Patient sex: F
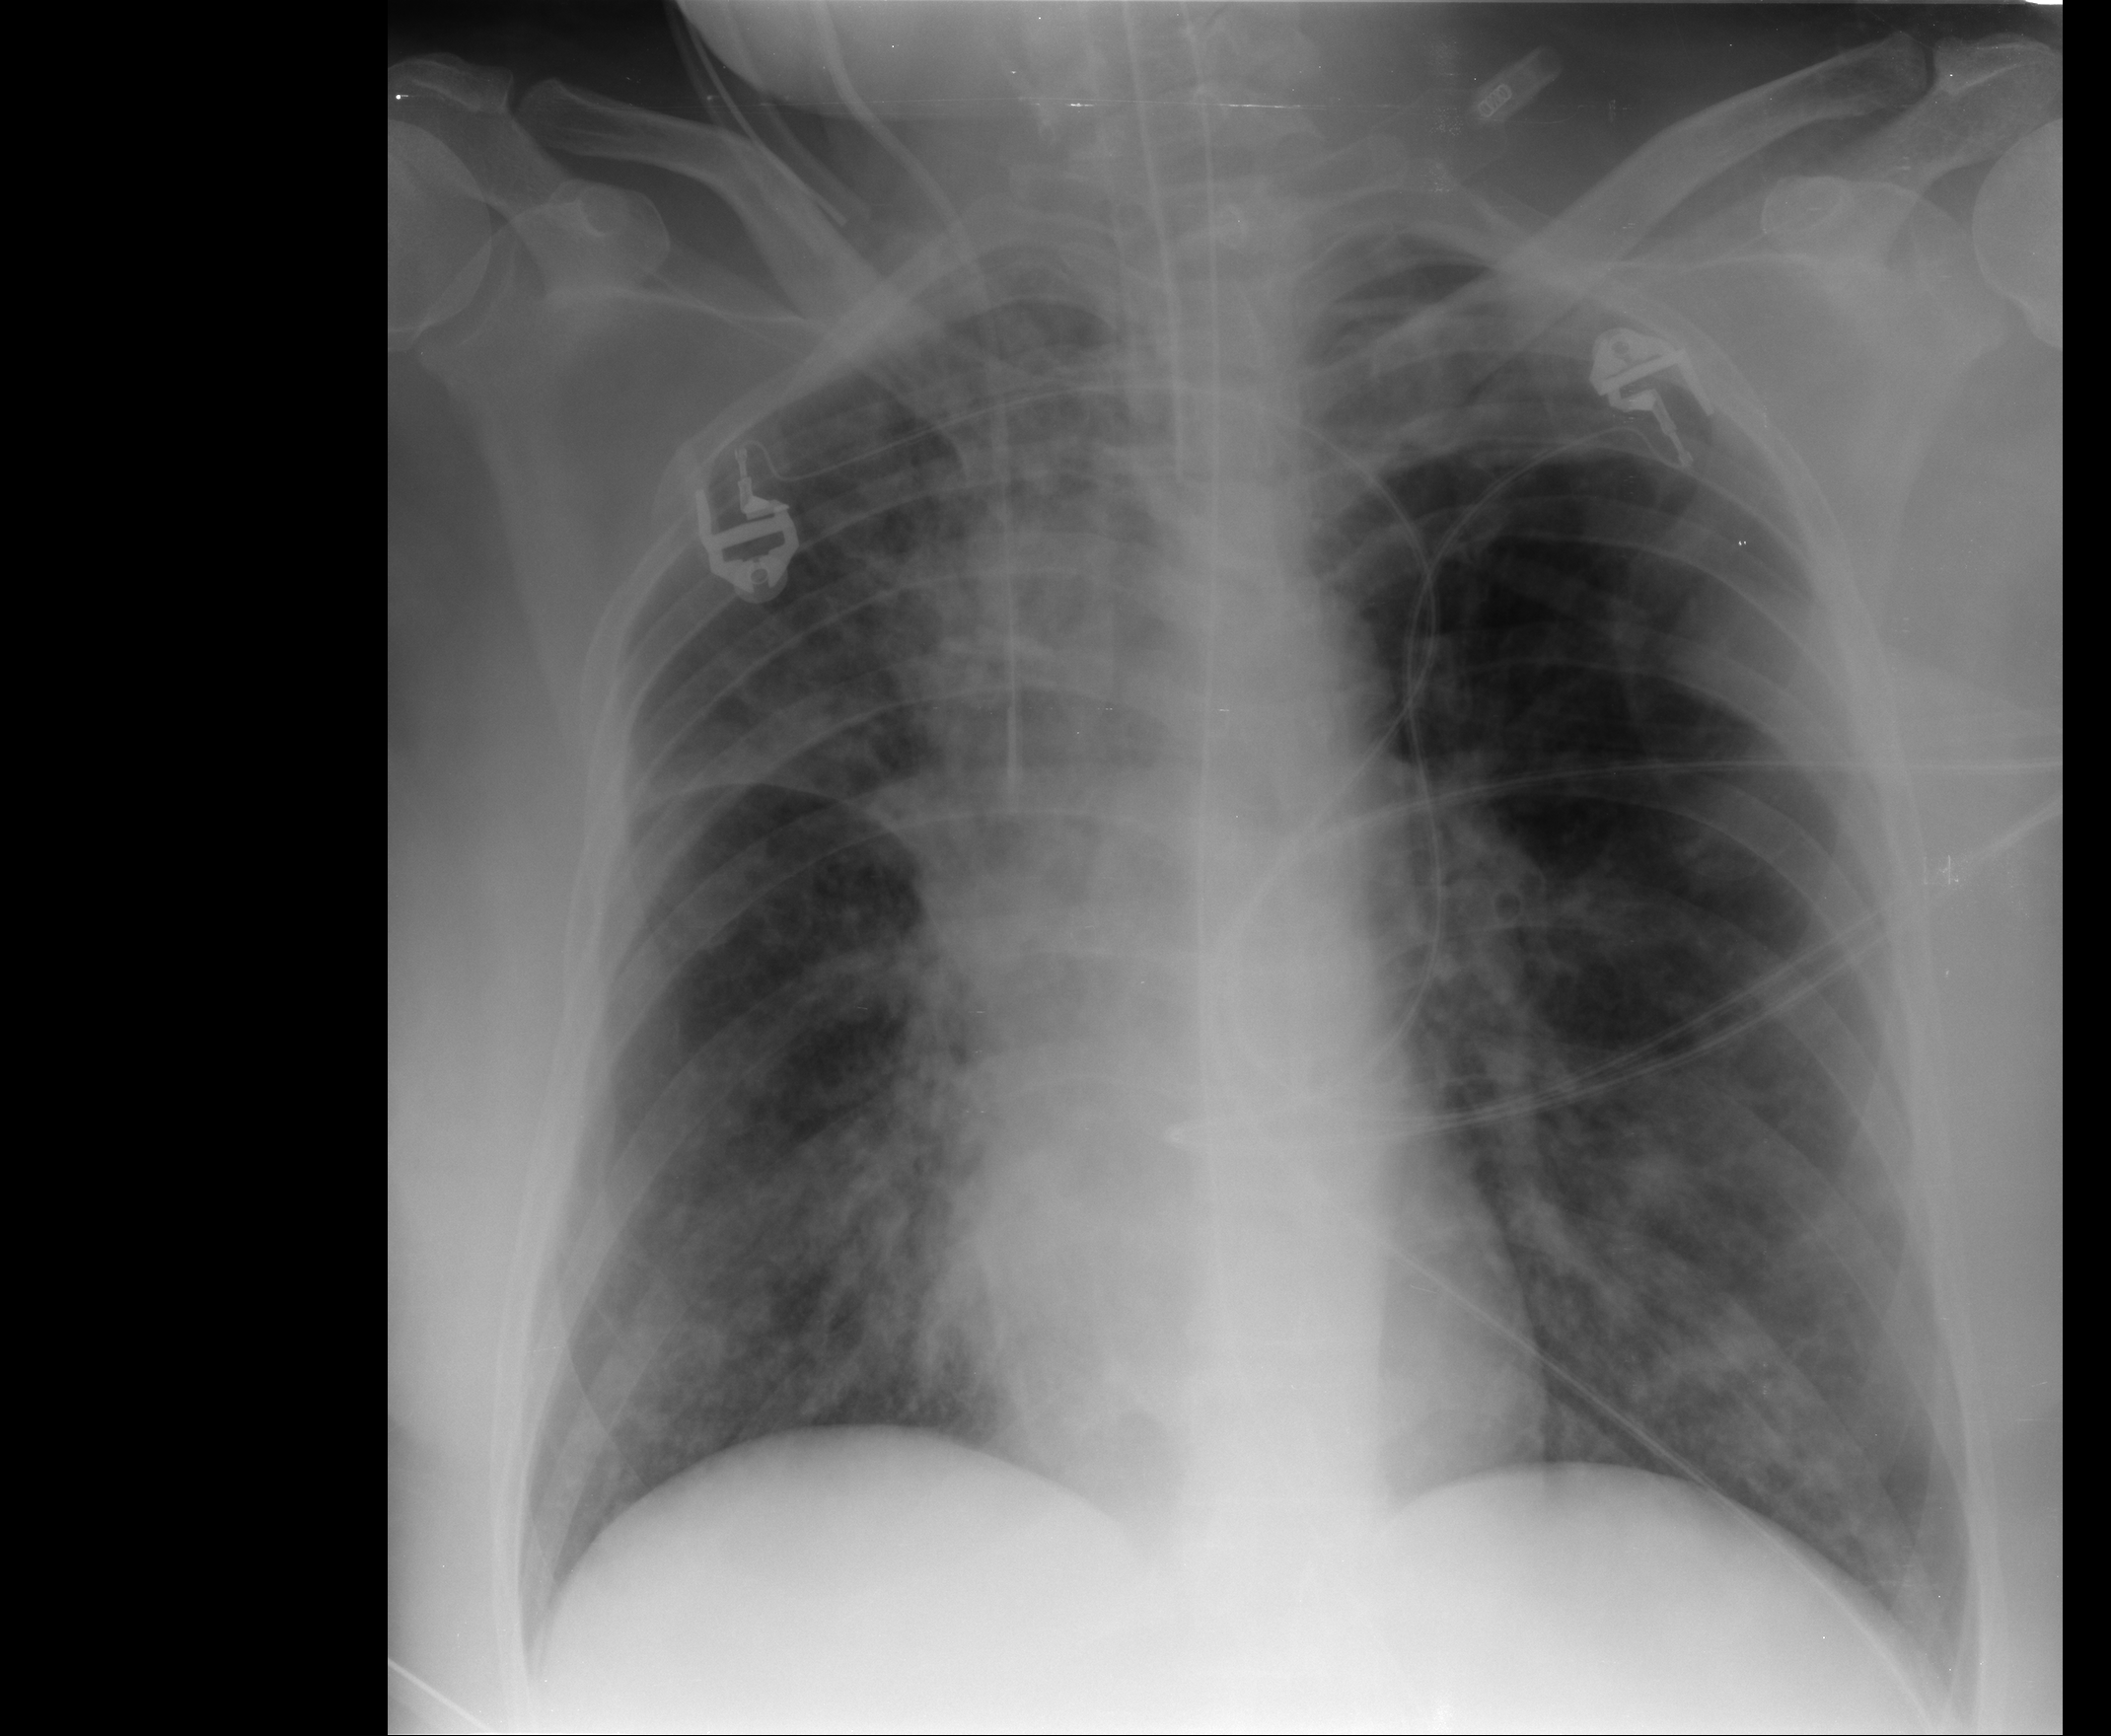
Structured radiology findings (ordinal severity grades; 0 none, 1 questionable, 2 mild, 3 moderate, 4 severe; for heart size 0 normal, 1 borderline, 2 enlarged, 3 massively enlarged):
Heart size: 0
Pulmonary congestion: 2
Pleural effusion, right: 0
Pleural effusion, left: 0
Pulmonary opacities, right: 3
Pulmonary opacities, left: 2
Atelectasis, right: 2
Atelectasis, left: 2